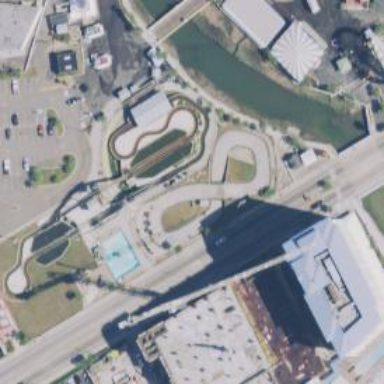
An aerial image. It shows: Raceway for motor sports.